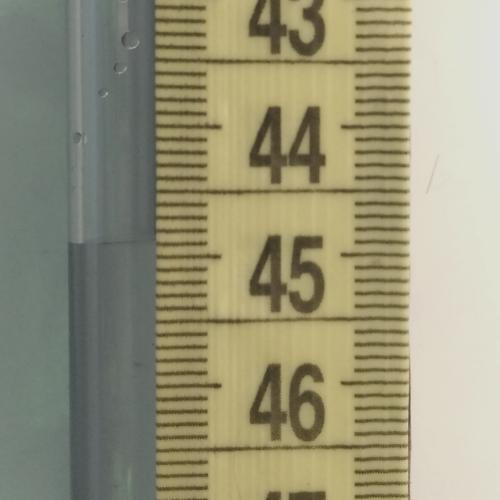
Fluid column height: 44.9 cm